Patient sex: M
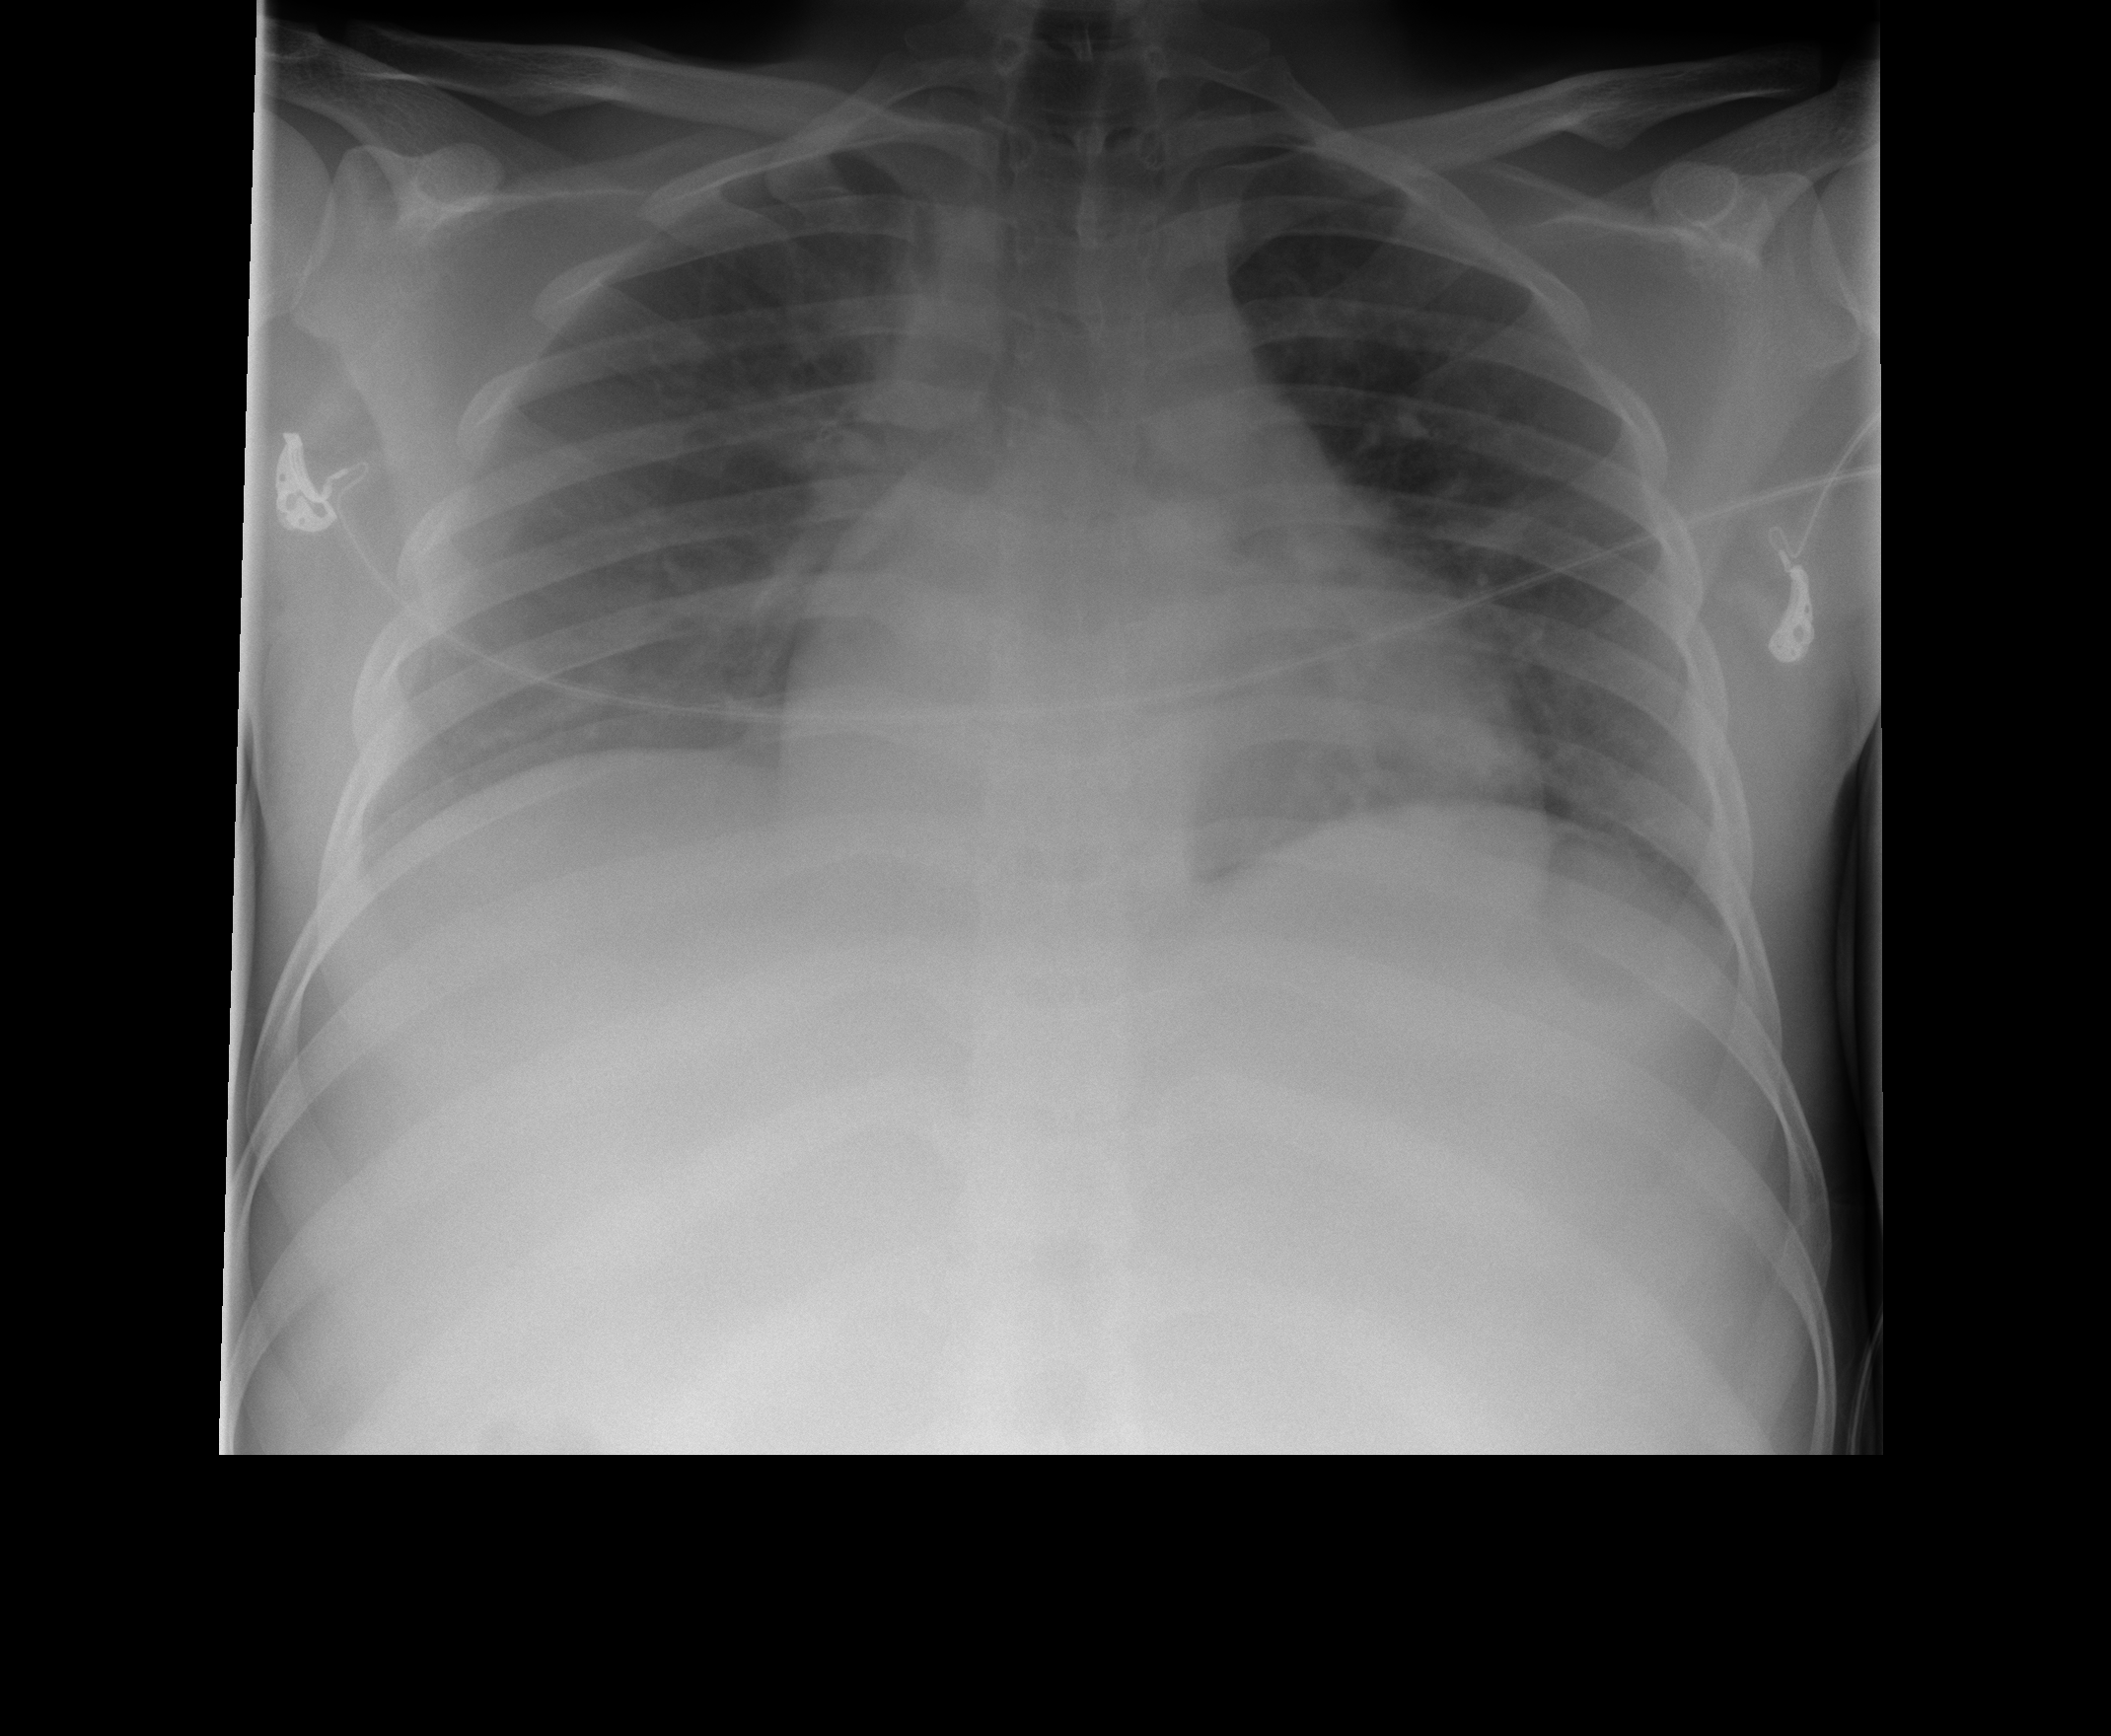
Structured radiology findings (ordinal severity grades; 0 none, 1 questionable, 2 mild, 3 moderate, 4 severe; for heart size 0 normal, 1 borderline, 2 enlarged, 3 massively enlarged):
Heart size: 2
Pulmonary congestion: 2
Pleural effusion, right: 0
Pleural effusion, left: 0
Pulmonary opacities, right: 0
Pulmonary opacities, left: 1
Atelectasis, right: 0
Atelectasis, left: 2